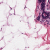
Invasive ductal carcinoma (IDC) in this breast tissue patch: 0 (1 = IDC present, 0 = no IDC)